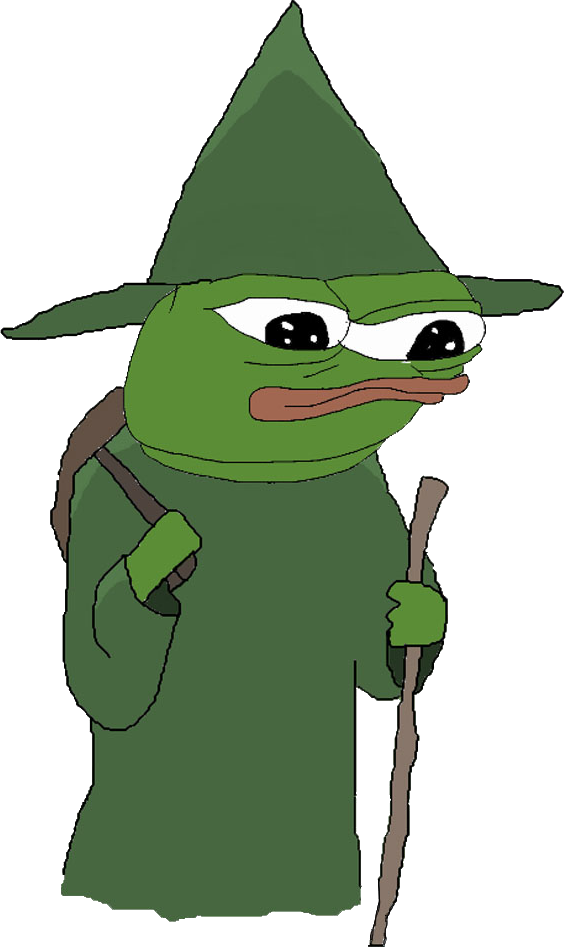
Label: 5_Pepe